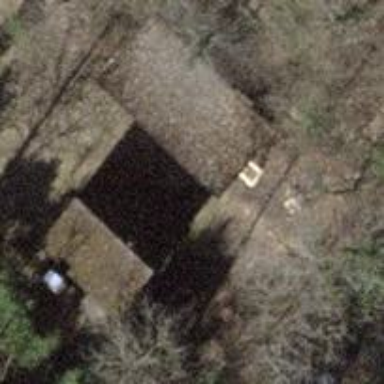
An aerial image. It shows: Hut.